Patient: sex F, age 75
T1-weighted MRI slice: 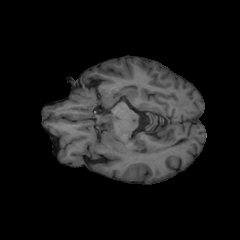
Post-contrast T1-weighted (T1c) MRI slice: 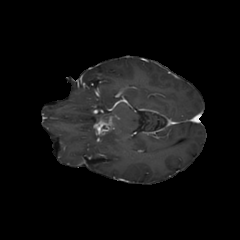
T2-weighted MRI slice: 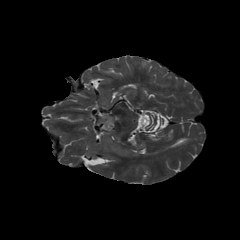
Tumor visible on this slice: yes
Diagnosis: Glioblastoma, IDH-wildtype
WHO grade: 4